Interaction volume radius: 10 \u00c5
Interaction volume height: 10 \u00c5
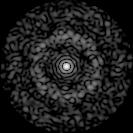
Disorder parameter: 0.8262